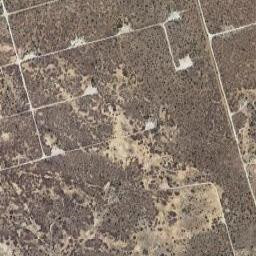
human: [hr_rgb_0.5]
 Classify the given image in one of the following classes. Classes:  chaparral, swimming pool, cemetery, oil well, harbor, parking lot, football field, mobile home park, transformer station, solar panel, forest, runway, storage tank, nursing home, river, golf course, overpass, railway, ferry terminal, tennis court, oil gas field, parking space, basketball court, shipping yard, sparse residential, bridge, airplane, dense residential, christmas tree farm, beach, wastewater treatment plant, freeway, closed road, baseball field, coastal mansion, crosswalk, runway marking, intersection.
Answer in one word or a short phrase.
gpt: oil gas field